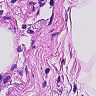
Metastatic tissue present: no